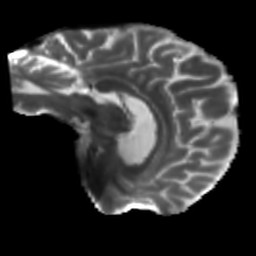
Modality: T2w
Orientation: sagittal
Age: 60
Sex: male
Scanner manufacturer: siemens
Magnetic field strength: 3 T
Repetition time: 5.25 s
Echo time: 0.08 s